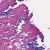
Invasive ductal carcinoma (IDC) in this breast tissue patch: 0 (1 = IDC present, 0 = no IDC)